Interaction volume radius: 5 \u00c5
Interaction volume height: 15 \u00c5
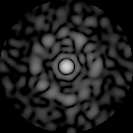
Disorder parameter: 0.8034